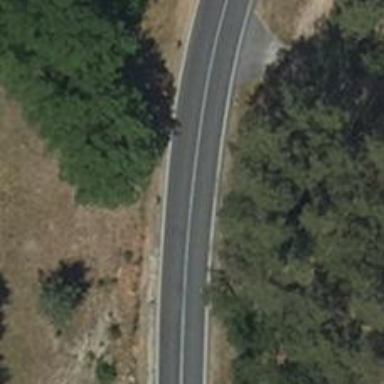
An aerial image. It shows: Secondary road with asphalt surface.